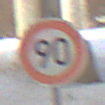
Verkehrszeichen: Geschwindigkeit90
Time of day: MorningAfternoon
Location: Roofed (Suburban)
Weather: PartlyCloudy
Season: Winter
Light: Natural